Question: How do I find/match a string in an array?

If for example the likes[3].id was "99999" and that was what I wanted to search for... How could I do this??
I tried this:
'''
var likes = response.data
jQuery.inArray(99999, likes)
'''
But without any luck...
Thank you in advance.
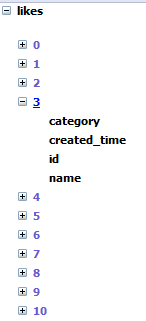
Answer: 'inArray' will only search the top level objects in your array, as you need to find the value of a property on an object you'd need to do something like (not tested) -
'''
var found = false;
var indexFoundAt = -1;
jQuery.each(likes,function(index, value) {
if (value.id == "99999") {
found = true;
indexFoundAt = index;
return false;
}
})
'''